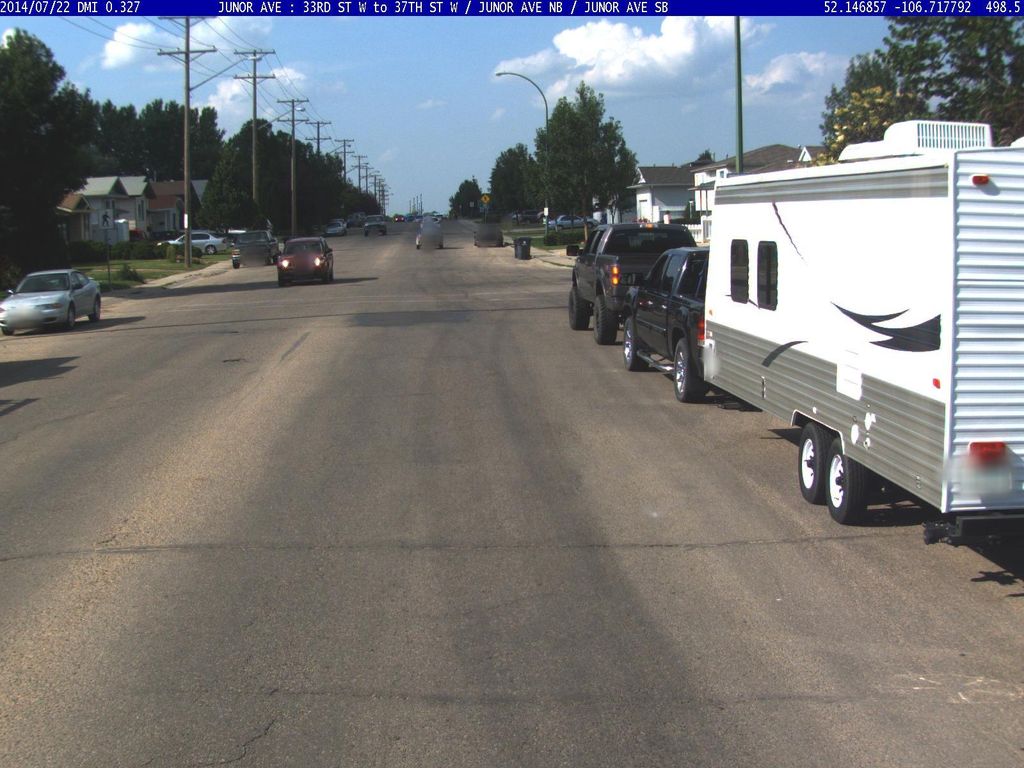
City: saskatoon